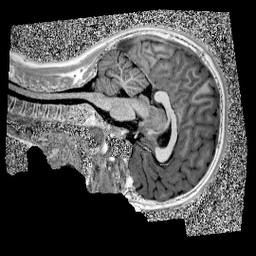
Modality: UNIT1
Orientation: sagittal
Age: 10
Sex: male
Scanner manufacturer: siemens
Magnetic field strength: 3 T
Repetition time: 4 s
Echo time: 0.00299 s